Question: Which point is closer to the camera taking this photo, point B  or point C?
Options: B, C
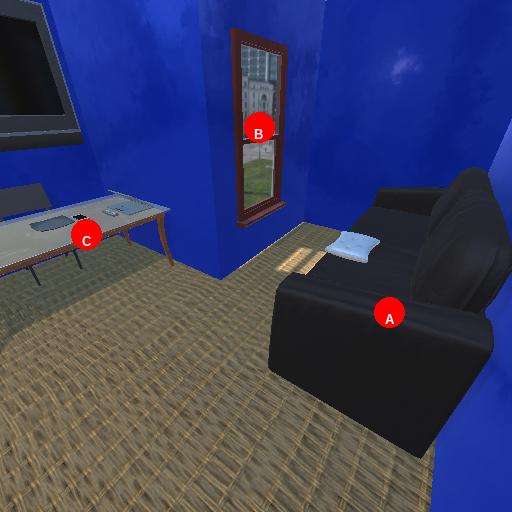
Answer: B